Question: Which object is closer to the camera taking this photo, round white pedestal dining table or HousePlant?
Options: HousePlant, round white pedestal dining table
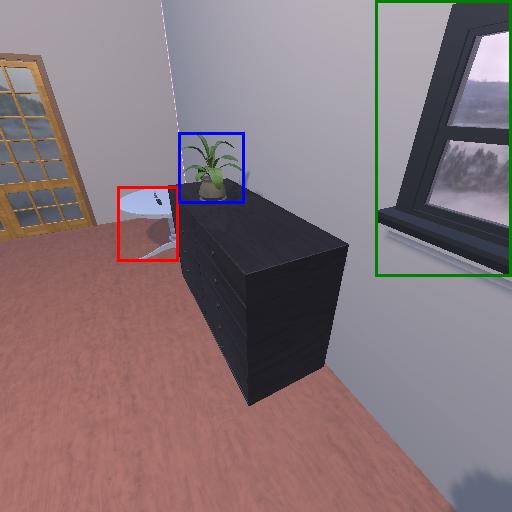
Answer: HousePlant